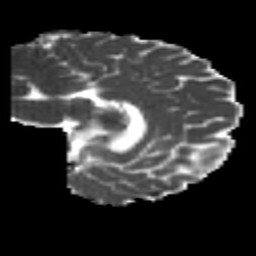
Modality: MD
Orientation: sagittal
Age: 22
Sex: female
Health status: healthy
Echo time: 0.074 s